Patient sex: F
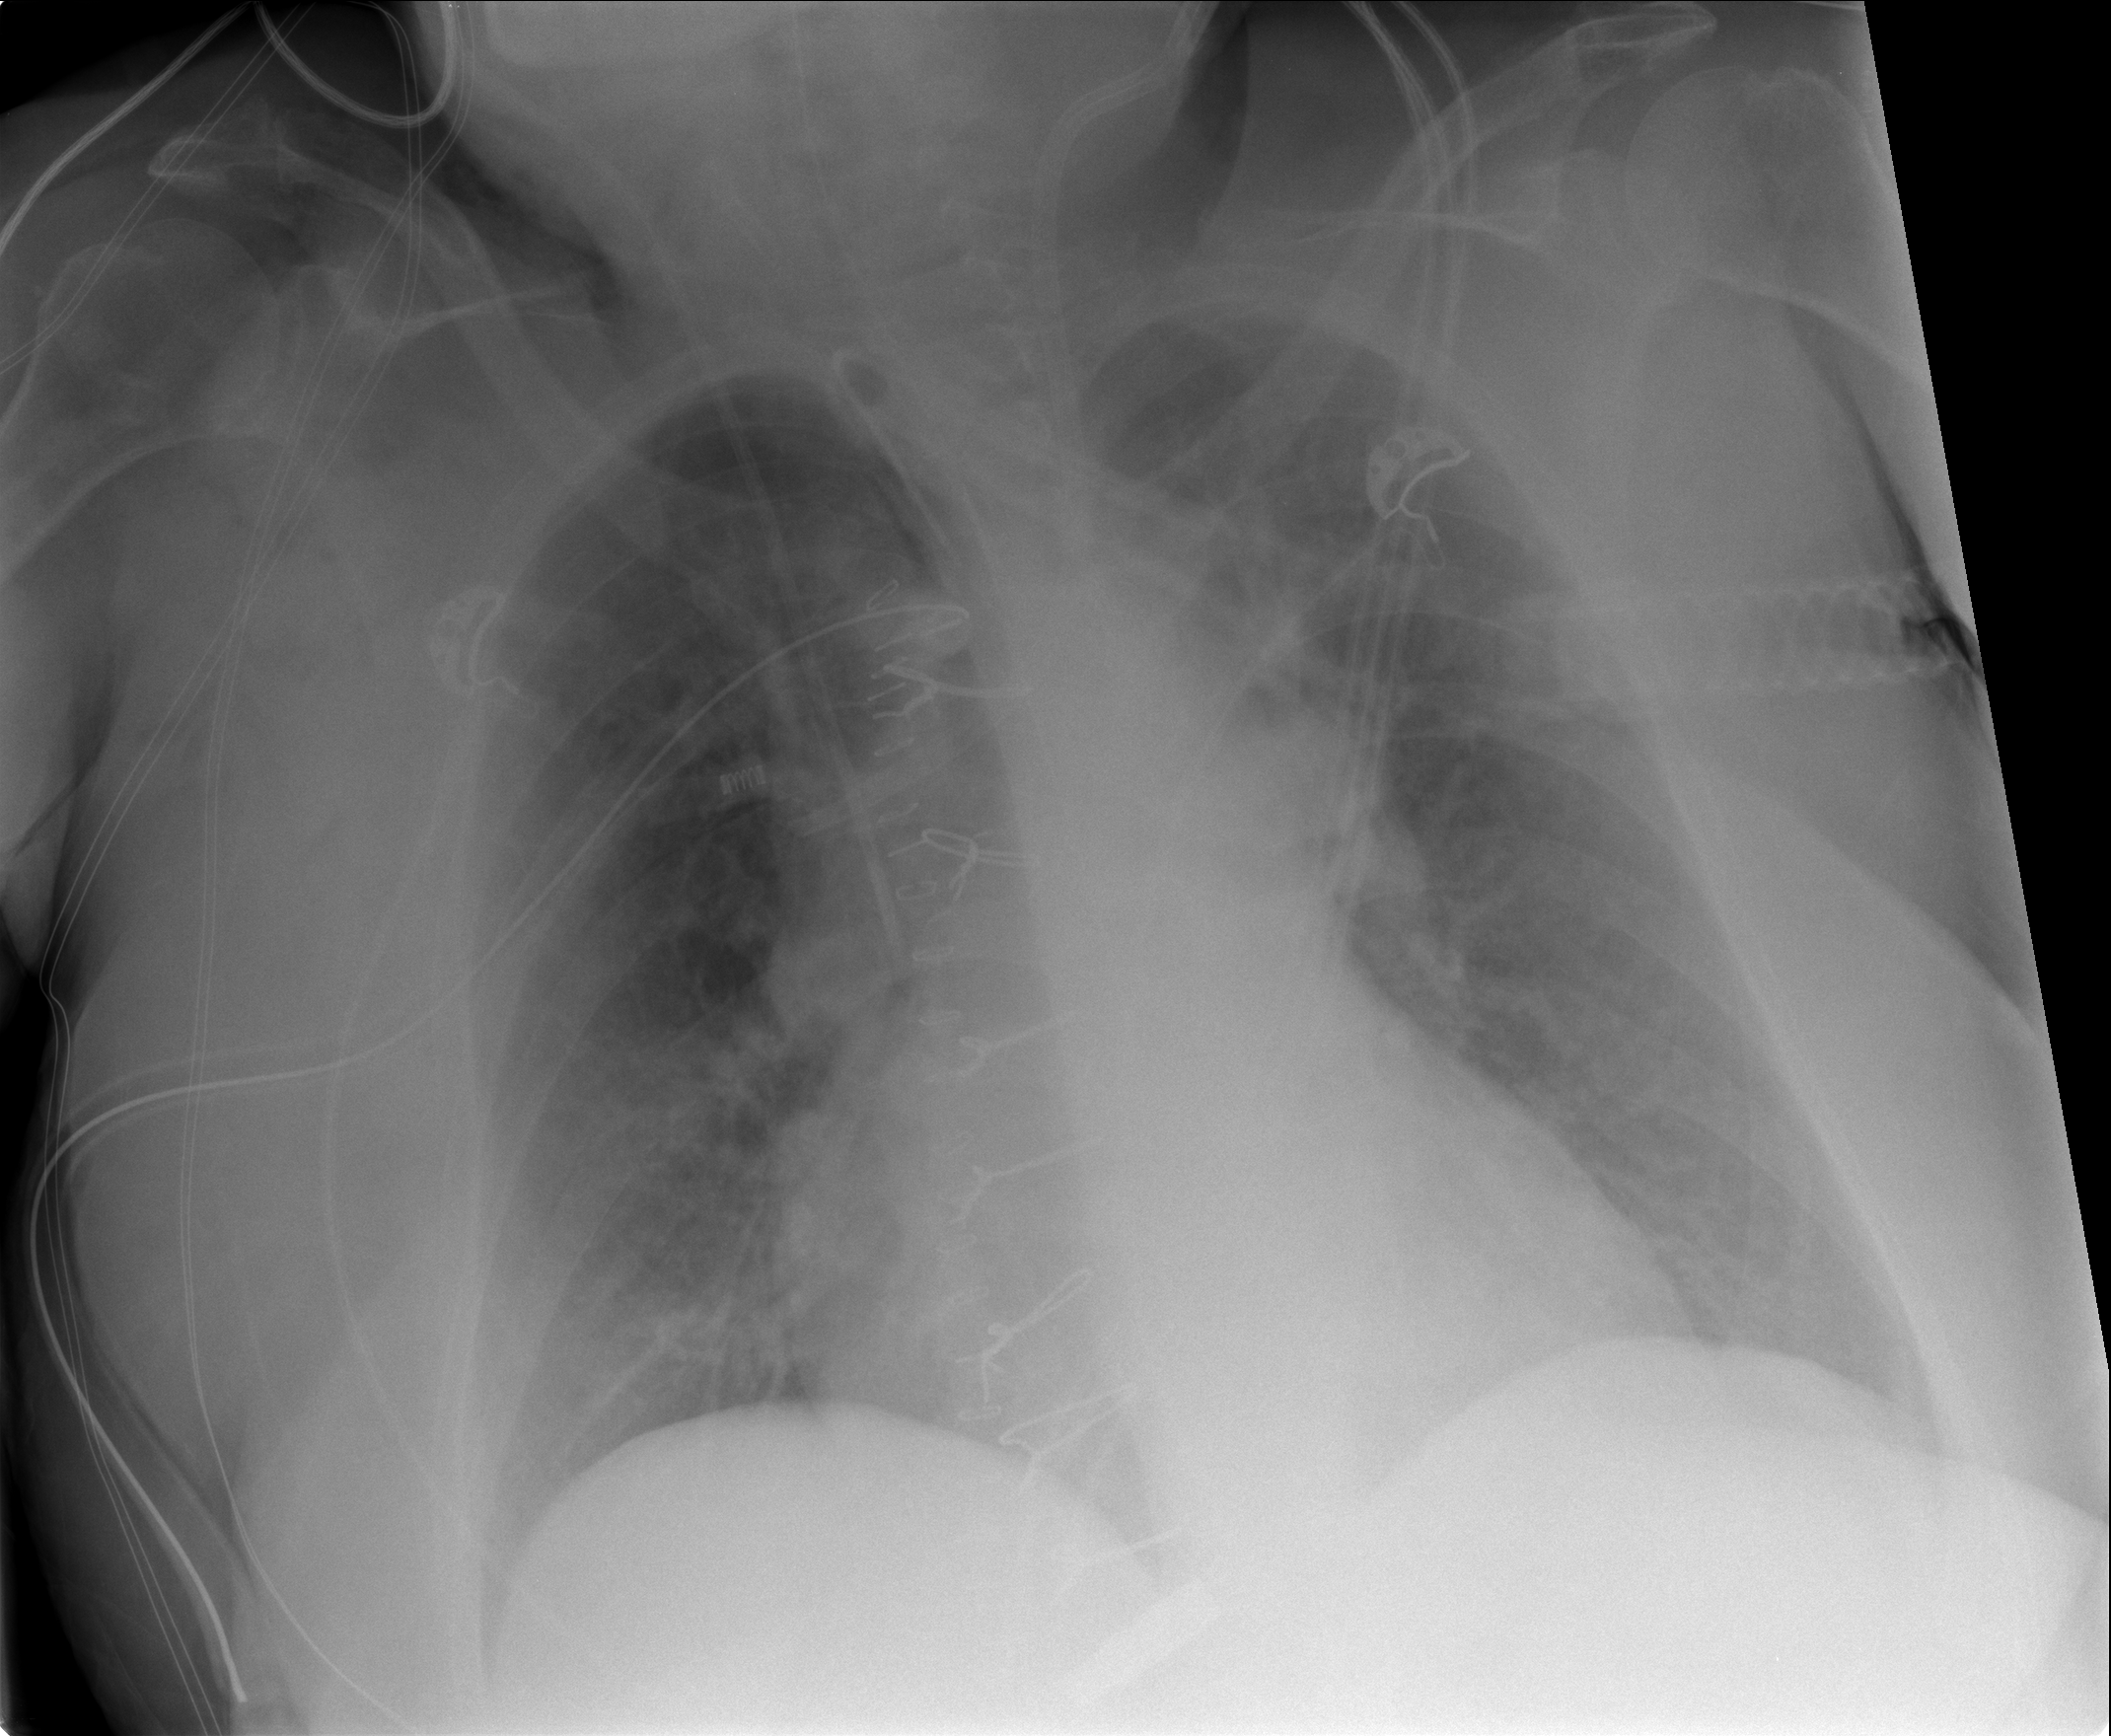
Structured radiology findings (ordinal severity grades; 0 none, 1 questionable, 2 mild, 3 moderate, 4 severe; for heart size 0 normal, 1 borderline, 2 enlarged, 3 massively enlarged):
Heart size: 2
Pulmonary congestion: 2
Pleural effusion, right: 2
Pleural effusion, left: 2
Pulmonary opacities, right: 0
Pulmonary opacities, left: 0
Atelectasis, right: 2
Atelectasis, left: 2